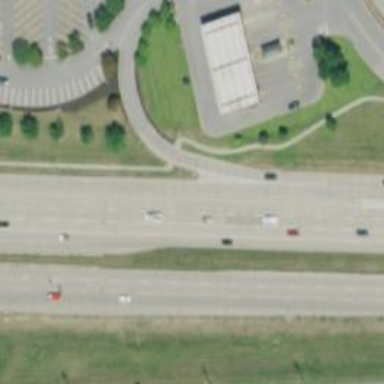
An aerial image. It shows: Primary link highway.